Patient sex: M
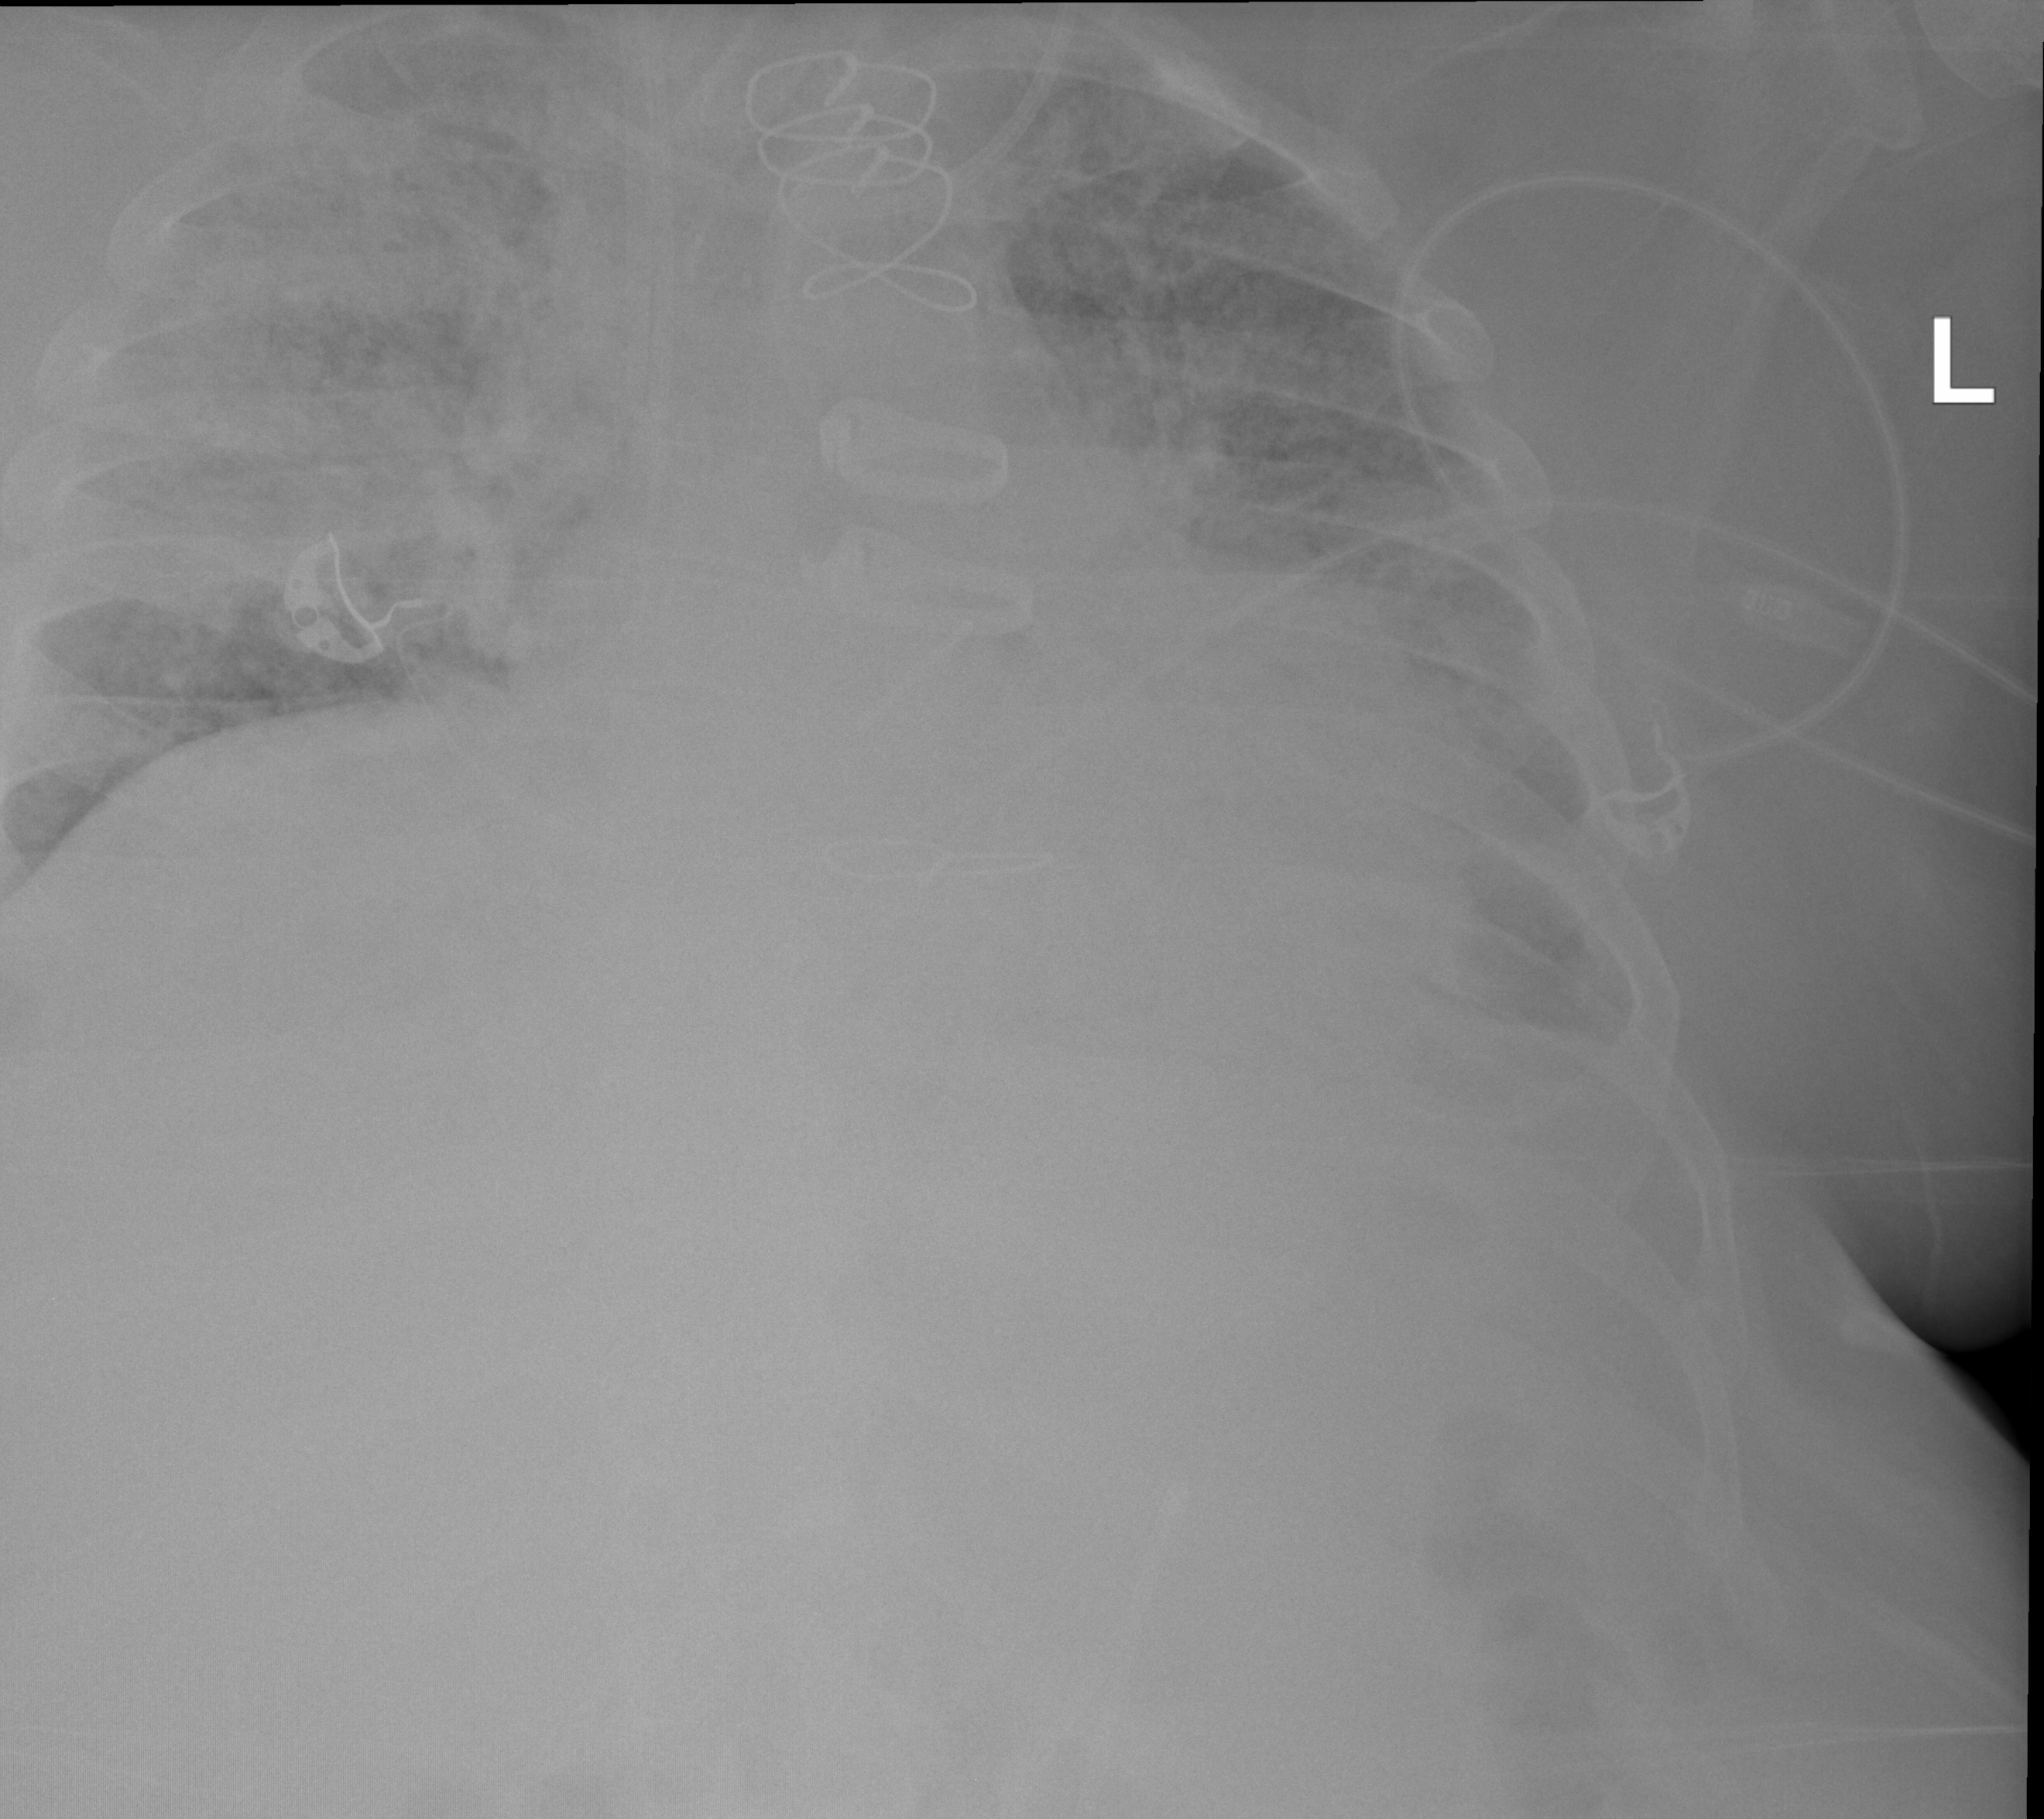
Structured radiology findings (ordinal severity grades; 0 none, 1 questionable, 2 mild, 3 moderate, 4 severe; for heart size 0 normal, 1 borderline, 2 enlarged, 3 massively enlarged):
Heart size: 2
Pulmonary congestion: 2
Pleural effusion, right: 0
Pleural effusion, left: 0
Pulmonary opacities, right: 3
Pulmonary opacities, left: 3
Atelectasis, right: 2
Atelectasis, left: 2